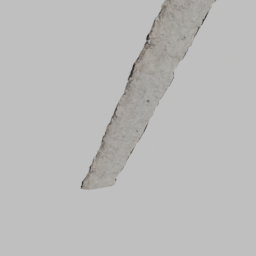
Label: architecture